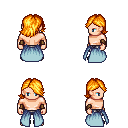
a pixel art fantasy rpg character, male body template, human, light skin, overskirt, metal pants, light blonde swoop hairstyle, cloth bracers, black shoes, four views (front, back, left, right), 2x2 character sprite sheet, small pixel art, hard edges, no anti-aliasing